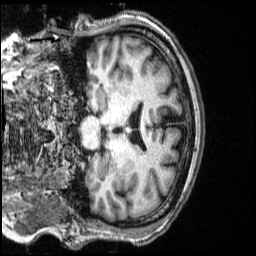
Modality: T1w
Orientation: coronal
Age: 49
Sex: male
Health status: healthy
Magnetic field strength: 3 T
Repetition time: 2.53 s
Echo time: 0.00331 s